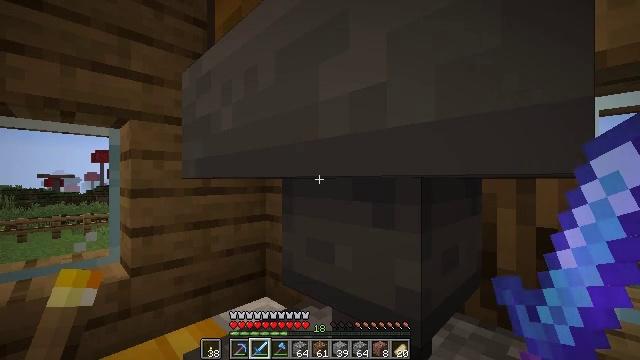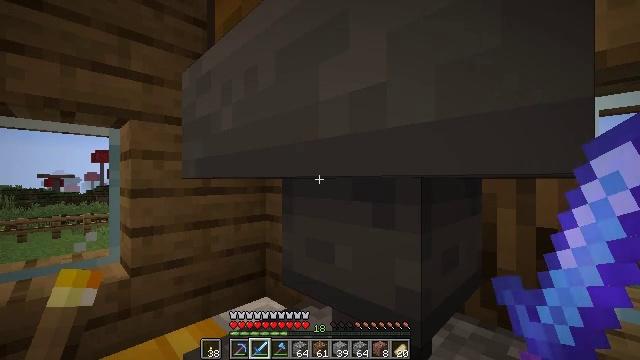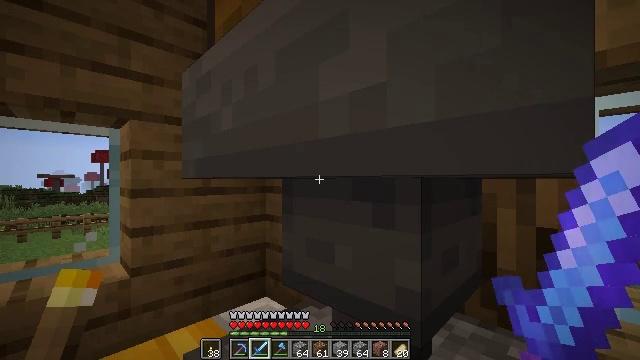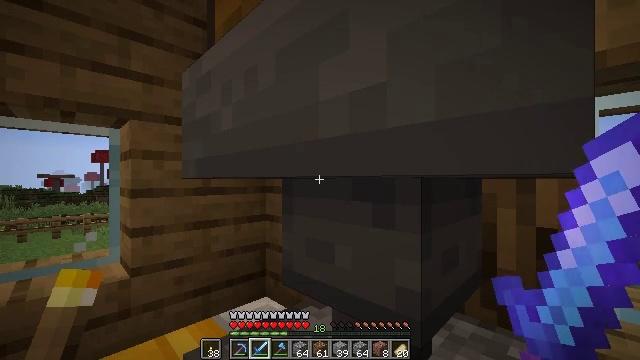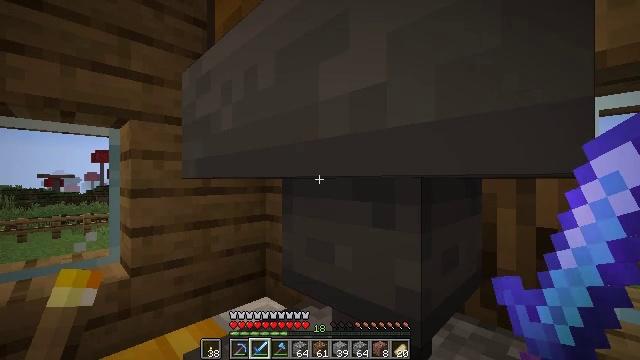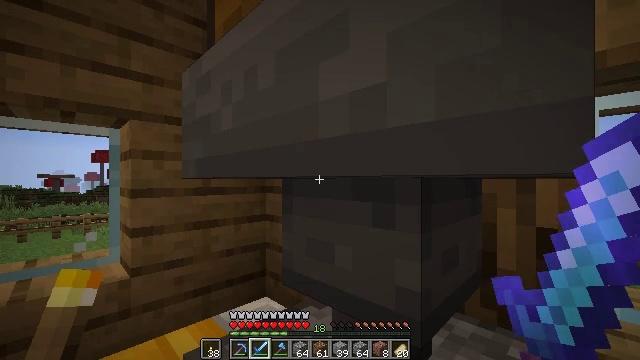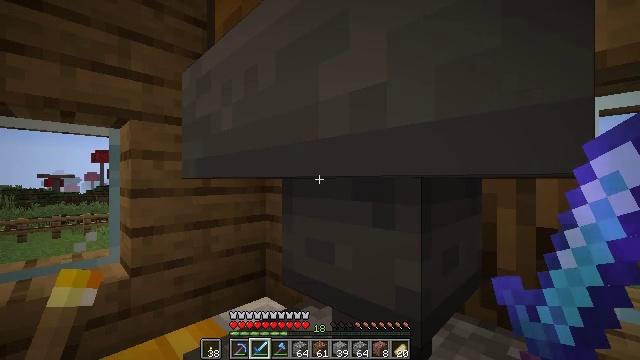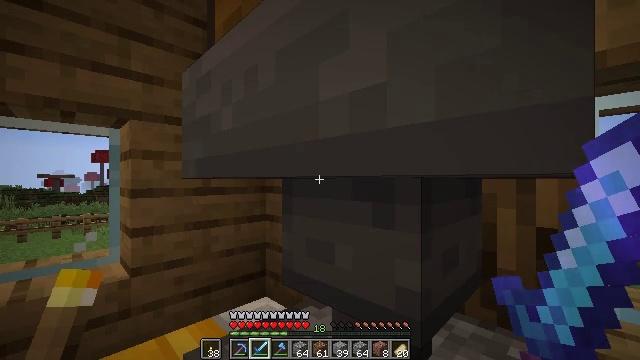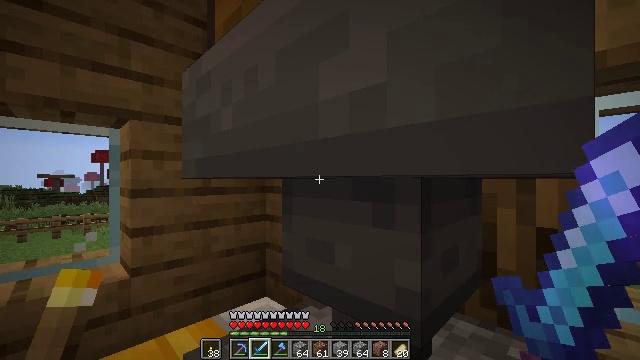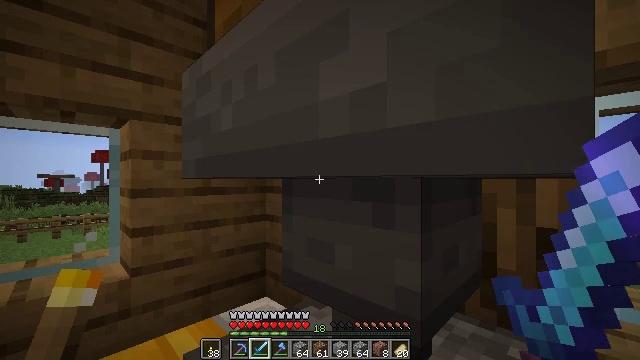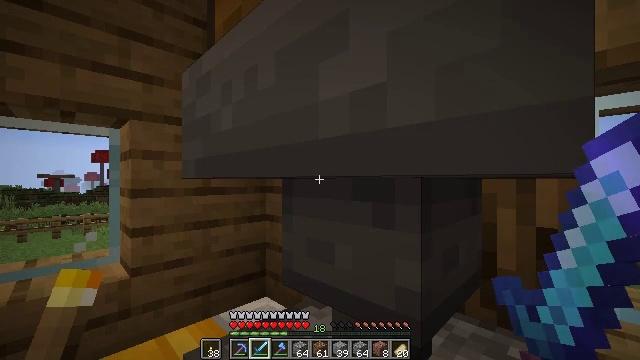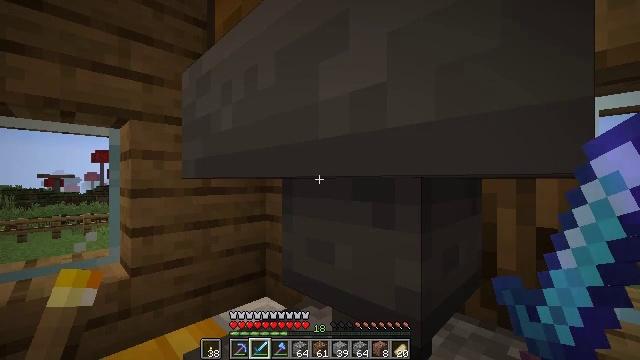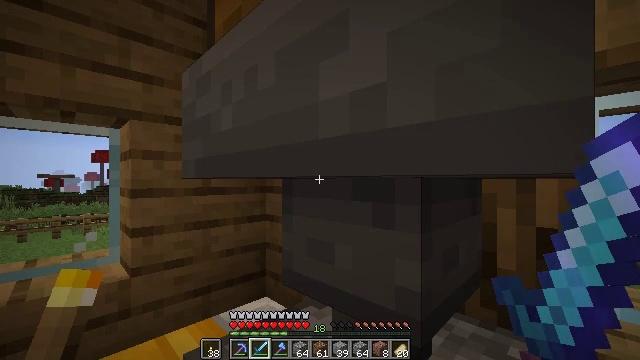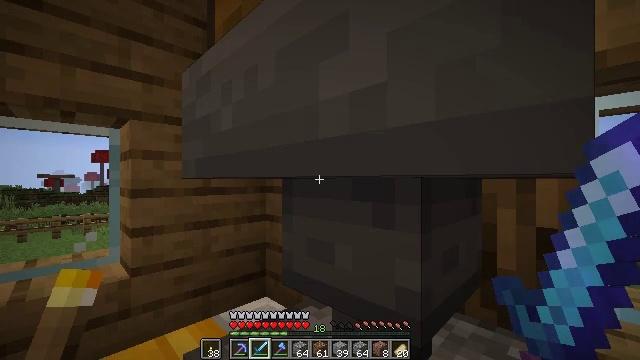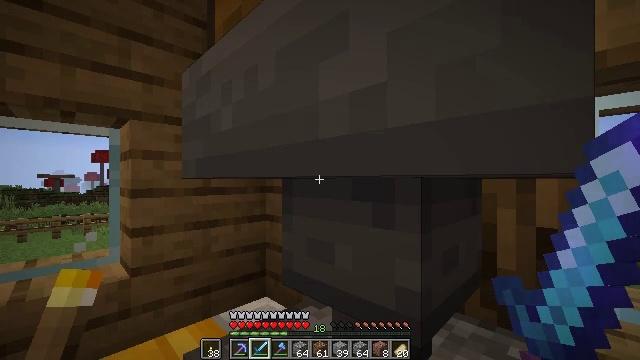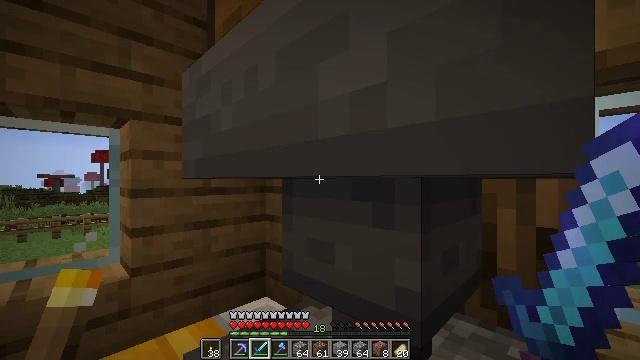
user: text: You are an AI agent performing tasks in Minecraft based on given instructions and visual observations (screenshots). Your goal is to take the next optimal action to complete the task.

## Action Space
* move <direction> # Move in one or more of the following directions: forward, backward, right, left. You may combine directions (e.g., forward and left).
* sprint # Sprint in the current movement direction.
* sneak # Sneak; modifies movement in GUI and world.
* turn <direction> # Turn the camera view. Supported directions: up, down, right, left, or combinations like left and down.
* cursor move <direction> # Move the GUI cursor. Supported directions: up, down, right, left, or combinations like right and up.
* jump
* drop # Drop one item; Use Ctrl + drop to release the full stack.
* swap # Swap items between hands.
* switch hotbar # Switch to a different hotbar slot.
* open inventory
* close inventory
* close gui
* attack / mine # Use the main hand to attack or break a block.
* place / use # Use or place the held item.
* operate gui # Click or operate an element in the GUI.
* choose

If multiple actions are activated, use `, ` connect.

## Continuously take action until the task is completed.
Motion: motion action
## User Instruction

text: Open the furnace and craft a green dye.
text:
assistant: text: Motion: no_op
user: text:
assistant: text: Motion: no_op
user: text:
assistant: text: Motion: no_op
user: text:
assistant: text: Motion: no_op
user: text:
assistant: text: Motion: no_op
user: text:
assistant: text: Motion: no_op
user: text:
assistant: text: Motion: no_op
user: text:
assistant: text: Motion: no_op
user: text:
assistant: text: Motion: no_op
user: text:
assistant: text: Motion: no_op
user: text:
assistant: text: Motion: no_op
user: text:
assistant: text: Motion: no_op
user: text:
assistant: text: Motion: no_op
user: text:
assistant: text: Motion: no_op
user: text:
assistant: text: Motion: no_op
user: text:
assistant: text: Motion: no_op
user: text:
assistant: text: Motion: no_op
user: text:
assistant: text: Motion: no_op
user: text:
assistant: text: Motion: no_op
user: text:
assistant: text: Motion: no_op
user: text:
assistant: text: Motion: no_op
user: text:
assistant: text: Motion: no_op
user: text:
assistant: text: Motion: no_op
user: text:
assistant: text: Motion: no_op
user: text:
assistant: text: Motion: no_op
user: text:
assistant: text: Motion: no_op
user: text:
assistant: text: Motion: no_op
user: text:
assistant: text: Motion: no_op
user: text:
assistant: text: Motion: no_op
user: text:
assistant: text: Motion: no_op